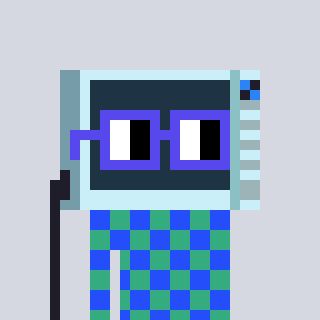
a pixel art character with square blue glasses, a microwave-shaped head and a teal-colored body on a cool background